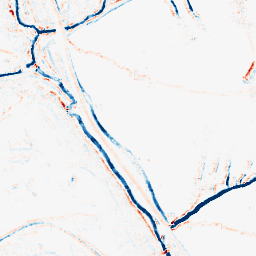
Category: morphological
Decomposition family: morphological_square
Decomposition parameters: operation: average
size: 5
Upsampling method: sinc_blackman
Upsampling parameters: scale: 2
kernel_size: 4
Upsampling scale: 2